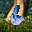
Label: 6